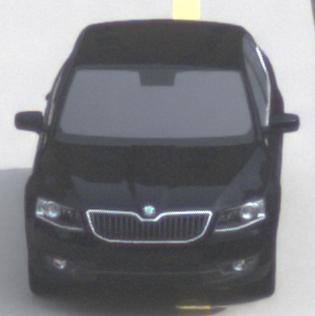
Make: Skoda
Model: Octavia 1.2 TSI
Detailed model: Octavia (III) Limousine
Model produced from: 2013/02
Model produced until: 2015/04
Doors: 5
Color: black
Road condition: dry road
Daytime: morning or afternoon
Contrast: low contrast